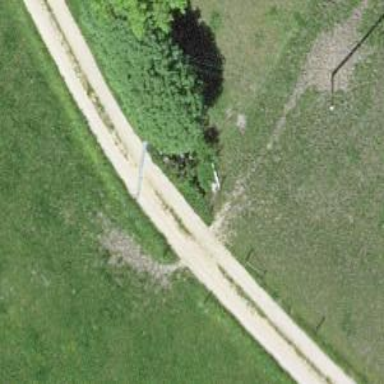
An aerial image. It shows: Culvert tunnel.